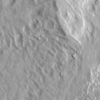
Label: not_dusty